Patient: sex M, age 78
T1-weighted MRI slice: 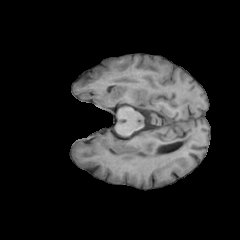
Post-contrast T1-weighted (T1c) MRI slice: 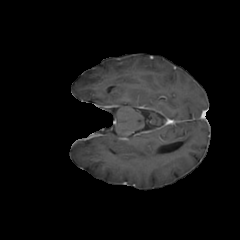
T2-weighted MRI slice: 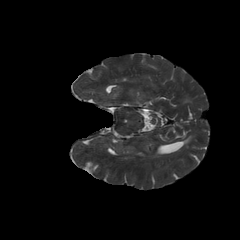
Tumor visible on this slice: no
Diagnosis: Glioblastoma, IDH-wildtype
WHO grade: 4